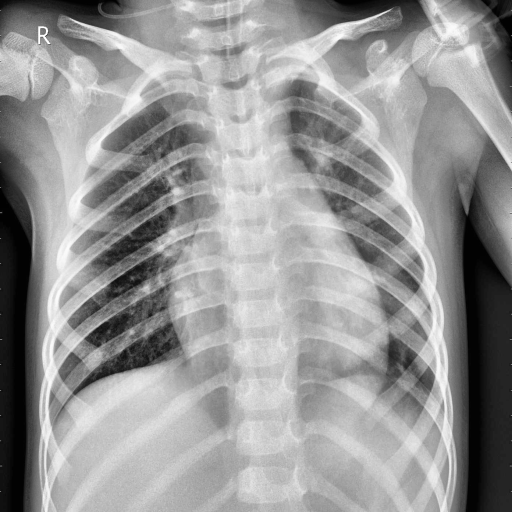
Finding: PNEUMONIA